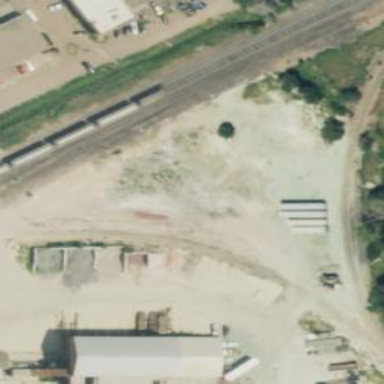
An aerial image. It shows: Railway yard with wye configuration.